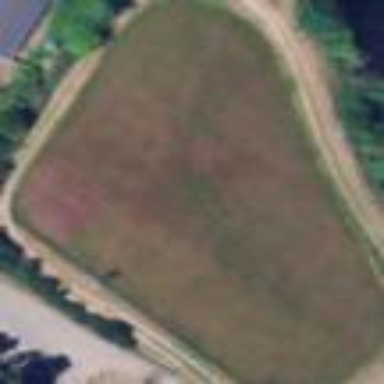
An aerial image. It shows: Farmland where cranberries are grown.